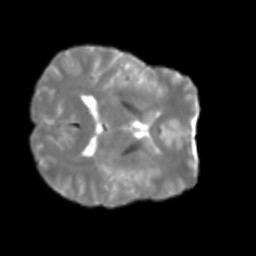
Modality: T2w
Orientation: axial
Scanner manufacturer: siemens
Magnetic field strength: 3 T
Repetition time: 4 s
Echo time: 0.0594 s